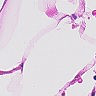
Metastatic tissue present: no